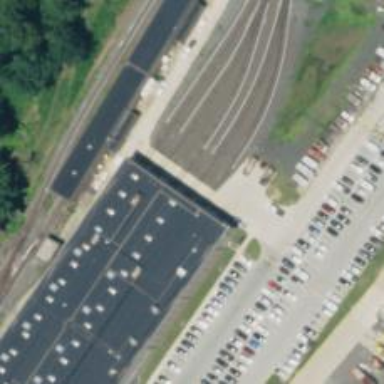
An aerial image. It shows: Building passage tunnel in yard with electrified rail service.